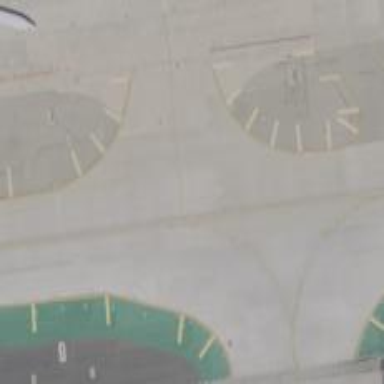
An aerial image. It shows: View of taxiway at the airport.